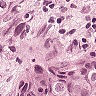
Metastatic tissue present: yes